Question: I want to get started with Chrome Plugin Development.
After googling i found a few websites to get started.
We are basically looking to develop a plugin for Gmail. On loading Gmail it should start a bar like how SmartR plugin does to the right right of the Gmail Layout as shown below

Any idea how it can be done?
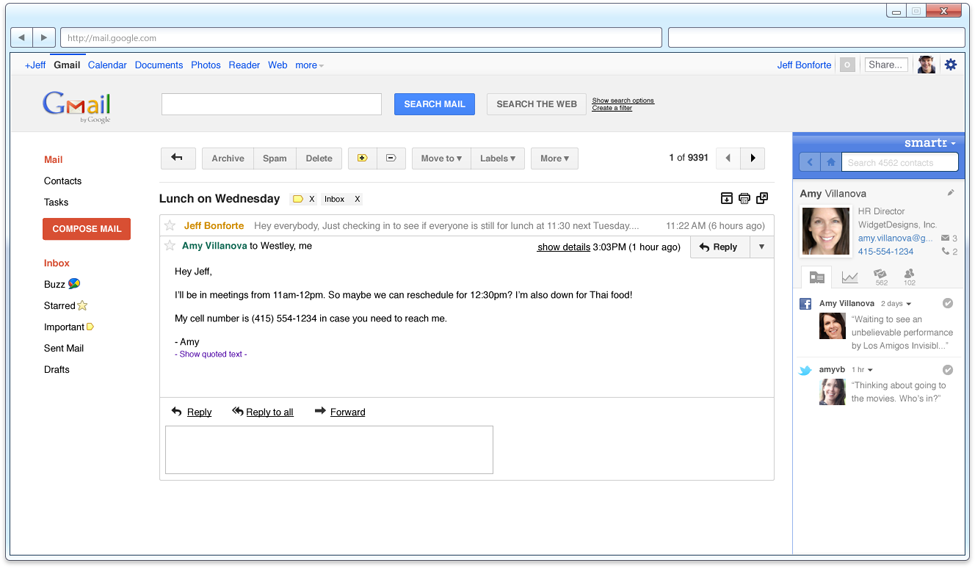
Answer: Google has built a whole site dedicated to Chrome Extension Development: <URL>.